Question: I make a dynamic form when i click on add button one row add in a table but when i add more than 6 rows the table height covers fields,how i set this?
Here is my code:
'''
<div id="table">
<table class="table table-bordered" style="border:1px solid white;">
<thead>
<tr>
<th style="text-align:left; width:120px;">Item</th>
<th style="text-align:left; width:200px;">Description</th>
<th style="width:100px;">Unit Cost</th>
<th style="text-align:right; width:60px;">Qty</th>
<th style="text-align:left; width:100px;">Tax</th>
<th style="text-align:left; width:100px;">Tax</th>
<th style="text-align:left; width:100px;">Line Total</th>
</tr>
</thead>
<tbody>
<tr>
<td colspan=7 width=800>
<div id="dataRows">
<div class="fieldRow" id="template">
<select class="items" name="items" style="width:127px; float:left;" id="items"><option value="1" selected="selected" disabled="disabled"></option></select>
<textarea name="description" id="description" class="description" style="float:left; display: block; height: 30px; width:211px; border-radius:0px; margin: -1px 0px 0;"></textarea>
<input type="text" name="unitprice" id="unitprice" class="unitprice" style="float:left; display: block; height: 30px; width:106px; border-radius:0px; margin: -1px 0px 0;">
<input type="text" name="quantity" id="quantity" class="quantity" style="float:left; display: block; height: 30px; width:64px; border-radius:0px; margin: -1px 0px 0;">
<select name="firsttax" id="firsttax" class="firsttax" style=" float:left; display: block; height: 31px; width:107px; border-radius:0px; margin: -2px 0px 0;"><option value="1" selected="selected" ></option></select>
<select name="secondtax" id="secondtax" class="secondtax" style="float:left; display: block; height: 31px; width:104px; border-radius:0px; margin: -2px 0px 0;"><option value="1" selected="selected"></option></select>
<input type="text" name="linetotal" id="linetotal" class="linetotal" placeholder="0.00" readonly style="float:left; display: block; height: 31px; width:104px; border-radius:0px; background-color: #F0F0F0; text-align:right; margin: -2px 0px 0;">
<input type="button" class="button remove" id="btnDel" value="Remove Row" style="float:right; margin:0 -110px; color: #ffffff; background-color: #d9534f; border-color: #d43f3a; padding: 3px 10px; margin-bottom: 0; font-size: 14px; font-weight: normal; line-height: 1.428571429; text-align: center; white-space: nowrap; vertical-align: middle; cursor: pointer; border:1px solid transparent; border-radius: 4px; -webkit-user-select: none; -moz-user-select: none; -ms-user-select: none; -o-user-select: none; user-select: none;" />
</div>
</div>
</td>
</tr>
<input type="hidden" id="itemscounter" name="itemscounter" value=""/>
<tr>
<td colspan=7 rowspan=2 width=800 style="border:0px solid white;">
<div style="border:1px solid #DDDDDD; width:317px; height:50px; margin:0 -1px; float:right;">
<label class="required" id="invoicetotal" for="Invoicetotal" style="padding-top:3px;">Invoice Total(USD)</label>
<span style=" font-weight:bold; margin:4px -204px 0; float:right;">$</span>
<input type="text" class="required" id="invoicetotalamount" name="invoicetotalamount" placeholder="0.00" readonly style=" color:#526273; font-weight:bold; text-align:left; border: 0px solid #000000;"/><br>
<label class="required" id="paidtodate" for="paidtodate" style="margin-top: -6px;">Paid to date</label>
<input type="text" class="required" id="paidtodateamount" name="paidtodateamount" placeholder="0.00" style=" color:#526273; font-weight:bold; text-align:right; border: 0px solid #000000;"/>
</div>
<div class="clear"></div>
<div style="border:1px solid #DDDDDD; width:317px; height:33px; margin:50px -316px 0; float:right;">
<label class="required" id="balance" for="balance" style="margin-top:0px;">Balance(USD)</label>
<span style=" font-weight:bold; margin:7px 45px 0; float:left;">$</span>
<input type="text" class="required" id="balanceamount" name="balanceamount" placeholder="0.00" readonly style=" color:#526273; font-weight:bold; text-align:left; border: 0px solid #000000;"/>
</div>
</td>
</tr>
</tbody>
</table>
</div>
<label class="required" for="invoices_invoicesbundle_invoicestype_notes">Notes</label>
<input id="invoices_invoicesbundle_invoicestype_notes" type="text" maxlength="255" required="required" name="invoices_invoicesbundle_invoicestype[notes]">
'''
and here is my css:
'''
#table{
float: left;
height: 200px;
margin: -291px 19px 0;
width: 825px;
}
#invoices_invoicesbundle_invoicestype_notes{
margin-top:250px;
}
'''
here is my error:

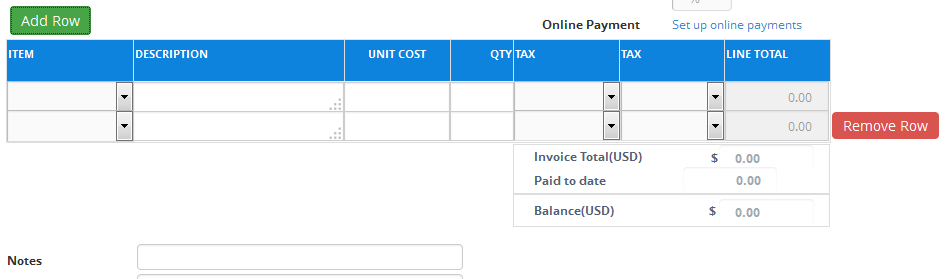
Answer: The notes input should normally follow the flow if more rows are added. Looks like a float clear issue.
Please see if adding to #table css
'''
overflow:hidden;
'''
helps.
If not you might need to add more height to the table in your jquery code on the "add handler". For that we need code though
But from the code you showed it more looks like the first
Then try to clear your table float by wrapping a div around the input like this ( used inline style now, just for testing )
'''
<div style="clear: left;">
<label class="required" for="invoices_invoicesbundle_invoicestype_notes">Notes</label>
<input id="invoices_invoicesbundle_invoicestype_notes" type="text" maxlength="255" required="required" name="invoices_invoicesbundle_invoicestype[notes]">
</div>
'''